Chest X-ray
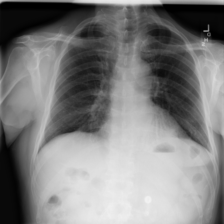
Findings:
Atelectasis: negative
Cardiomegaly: negative
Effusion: negative
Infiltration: positive
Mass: positive
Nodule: negative
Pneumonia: positive
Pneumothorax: negative
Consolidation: negative
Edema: negative
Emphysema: negative
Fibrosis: negative
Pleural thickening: negative
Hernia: negative